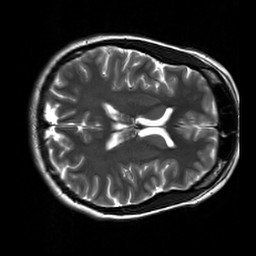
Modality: T2w
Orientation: axial
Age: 29
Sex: female
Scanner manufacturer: siemens
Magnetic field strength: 3 T
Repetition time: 7 s
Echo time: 0.09 s